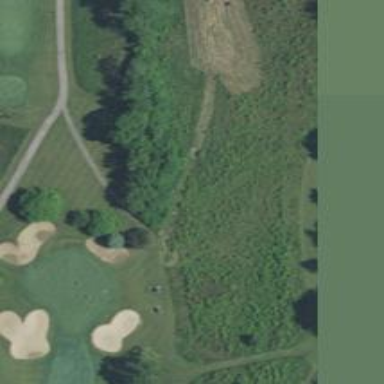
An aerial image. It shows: Pathway for golfing.